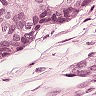
Metastatic tissue present: yes